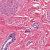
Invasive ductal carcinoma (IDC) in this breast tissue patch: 0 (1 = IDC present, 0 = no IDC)